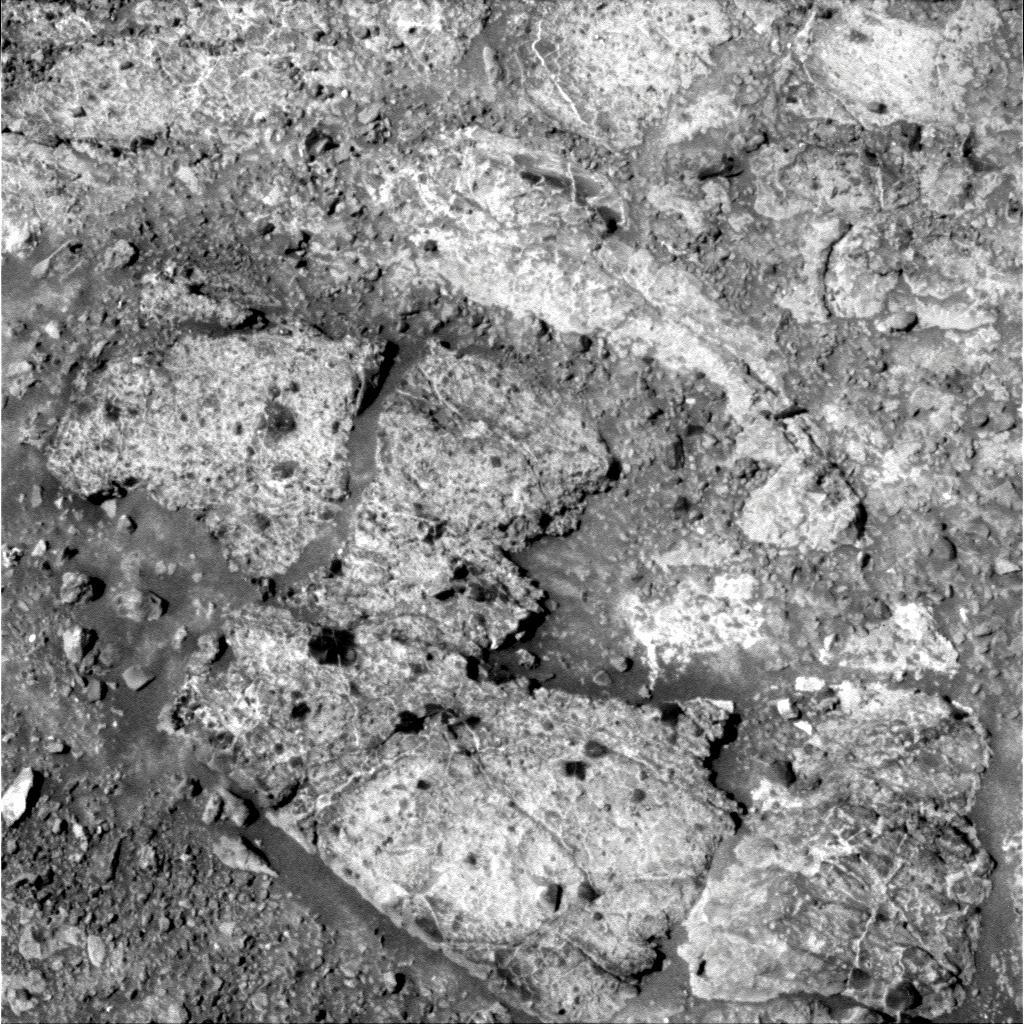
Terrain classes present: Bedrock, Gravel / Sand / Soil, Shadow